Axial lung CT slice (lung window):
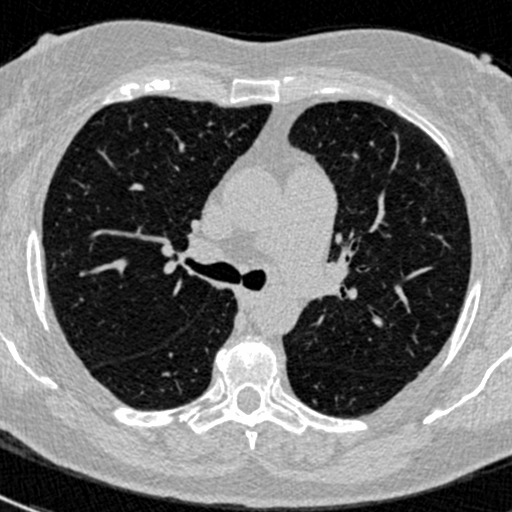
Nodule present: no